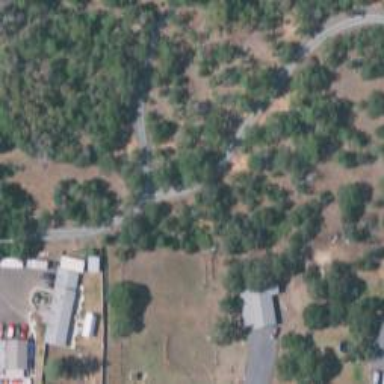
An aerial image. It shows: Driveway leading to service road.